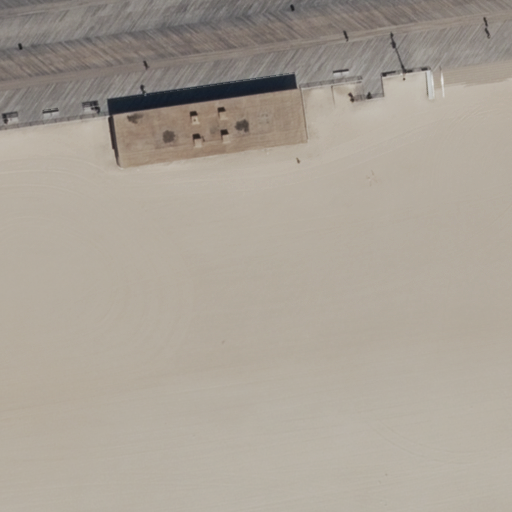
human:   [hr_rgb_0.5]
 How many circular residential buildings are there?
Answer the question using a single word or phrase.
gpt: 0

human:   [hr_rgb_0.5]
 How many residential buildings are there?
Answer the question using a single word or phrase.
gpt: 1

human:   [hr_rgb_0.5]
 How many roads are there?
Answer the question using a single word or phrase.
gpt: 1

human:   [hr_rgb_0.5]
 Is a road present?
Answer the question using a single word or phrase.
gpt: yes

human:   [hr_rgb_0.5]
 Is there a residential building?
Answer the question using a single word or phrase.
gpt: yes

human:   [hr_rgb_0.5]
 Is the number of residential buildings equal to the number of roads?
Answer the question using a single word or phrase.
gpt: yes

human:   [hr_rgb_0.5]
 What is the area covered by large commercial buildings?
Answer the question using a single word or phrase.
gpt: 0m2

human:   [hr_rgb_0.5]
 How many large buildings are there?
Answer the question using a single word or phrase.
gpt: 0

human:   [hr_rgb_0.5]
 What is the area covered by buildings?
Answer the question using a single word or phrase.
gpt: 385m2

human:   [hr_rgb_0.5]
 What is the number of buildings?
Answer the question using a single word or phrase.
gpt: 1

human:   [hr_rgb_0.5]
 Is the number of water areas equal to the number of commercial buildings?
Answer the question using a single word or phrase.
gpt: yes

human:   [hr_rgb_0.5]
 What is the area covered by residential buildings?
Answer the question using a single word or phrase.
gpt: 385m2

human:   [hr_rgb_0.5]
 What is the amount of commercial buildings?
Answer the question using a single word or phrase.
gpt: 0

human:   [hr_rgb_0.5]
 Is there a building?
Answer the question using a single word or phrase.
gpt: yes

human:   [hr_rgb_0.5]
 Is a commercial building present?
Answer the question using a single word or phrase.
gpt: no

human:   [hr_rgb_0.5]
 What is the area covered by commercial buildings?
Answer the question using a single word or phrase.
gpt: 0m2

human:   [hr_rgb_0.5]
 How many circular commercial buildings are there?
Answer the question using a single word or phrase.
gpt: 0

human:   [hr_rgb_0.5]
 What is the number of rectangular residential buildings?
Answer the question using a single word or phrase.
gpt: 1

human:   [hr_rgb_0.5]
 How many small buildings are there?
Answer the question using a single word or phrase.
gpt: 0

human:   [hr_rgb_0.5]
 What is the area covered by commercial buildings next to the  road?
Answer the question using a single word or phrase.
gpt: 0m2

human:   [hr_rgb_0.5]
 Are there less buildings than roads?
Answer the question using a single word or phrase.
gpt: no

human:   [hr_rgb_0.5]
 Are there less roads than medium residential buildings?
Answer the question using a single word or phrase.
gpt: no

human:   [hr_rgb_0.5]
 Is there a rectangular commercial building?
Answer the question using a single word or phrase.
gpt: no

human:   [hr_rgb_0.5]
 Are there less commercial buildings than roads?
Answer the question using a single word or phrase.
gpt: yes

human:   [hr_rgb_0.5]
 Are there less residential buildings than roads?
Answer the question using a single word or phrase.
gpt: no

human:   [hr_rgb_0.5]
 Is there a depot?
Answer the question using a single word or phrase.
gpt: no

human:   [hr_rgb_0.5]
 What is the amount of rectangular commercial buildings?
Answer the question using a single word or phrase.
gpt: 0

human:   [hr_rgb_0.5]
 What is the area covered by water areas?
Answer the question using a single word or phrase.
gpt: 0m2

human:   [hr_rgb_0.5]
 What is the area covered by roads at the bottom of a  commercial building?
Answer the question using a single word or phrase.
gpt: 0m2

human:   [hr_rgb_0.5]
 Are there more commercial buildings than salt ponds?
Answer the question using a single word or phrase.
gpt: no

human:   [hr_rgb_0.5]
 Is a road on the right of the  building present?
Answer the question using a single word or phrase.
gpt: no

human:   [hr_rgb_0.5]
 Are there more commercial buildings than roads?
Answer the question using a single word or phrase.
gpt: no

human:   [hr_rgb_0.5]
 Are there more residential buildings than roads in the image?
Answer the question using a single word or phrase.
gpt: no

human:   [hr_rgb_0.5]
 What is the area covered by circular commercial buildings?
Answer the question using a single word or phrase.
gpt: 0m2

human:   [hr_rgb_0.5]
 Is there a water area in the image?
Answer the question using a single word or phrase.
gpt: no

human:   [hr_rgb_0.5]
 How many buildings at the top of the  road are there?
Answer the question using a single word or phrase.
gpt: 0

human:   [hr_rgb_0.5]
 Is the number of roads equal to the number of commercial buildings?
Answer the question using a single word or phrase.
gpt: no

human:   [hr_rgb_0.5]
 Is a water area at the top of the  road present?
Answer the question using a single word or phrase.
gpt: no

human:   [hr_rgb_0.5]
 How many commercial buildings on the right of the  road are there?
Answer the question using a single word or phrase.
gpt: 0

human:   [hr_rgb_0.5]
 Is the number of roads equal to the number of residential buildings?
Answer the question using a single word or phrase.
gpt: yes

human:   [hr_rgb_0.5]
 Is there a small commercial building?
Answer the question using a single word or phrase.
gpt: no

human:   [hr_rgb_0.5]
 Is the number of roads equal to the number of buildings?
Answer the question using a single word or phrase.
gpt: yes

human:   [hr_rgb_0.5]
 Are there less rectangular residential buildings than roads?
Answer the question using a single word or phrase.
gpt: no

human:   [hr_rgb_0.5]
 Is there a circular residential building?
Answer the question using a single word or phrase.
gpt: no

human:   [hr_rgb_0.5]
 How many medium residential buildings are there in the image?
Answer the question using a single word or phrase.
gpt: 1

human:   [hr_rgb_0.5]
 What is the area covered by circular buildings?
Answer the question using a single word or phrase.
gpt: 0m2

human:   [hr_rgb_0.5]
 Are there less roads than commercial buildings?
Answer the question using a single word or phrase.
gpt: no

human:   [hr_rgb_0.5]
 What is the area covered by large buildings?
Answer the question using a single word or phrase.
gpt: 0m2

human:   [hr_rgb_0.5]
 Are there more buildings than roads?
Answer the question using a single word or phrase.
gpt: no

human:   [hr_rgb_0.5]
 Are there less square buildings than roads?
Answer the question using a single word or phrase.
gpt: yes

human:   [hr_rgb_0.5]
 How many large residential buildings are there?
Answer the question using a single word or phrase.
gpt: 0

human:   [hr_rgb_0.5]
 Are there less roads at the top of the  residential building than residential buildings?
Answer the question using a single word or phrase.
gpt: no

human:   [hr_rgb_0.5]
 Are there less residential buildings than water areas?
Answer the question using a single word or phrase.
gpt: no

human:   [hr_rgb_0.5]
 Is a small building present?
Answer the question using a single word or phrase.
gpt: no

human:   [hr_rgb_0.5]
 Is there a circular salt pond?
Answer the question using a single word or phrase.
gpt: no

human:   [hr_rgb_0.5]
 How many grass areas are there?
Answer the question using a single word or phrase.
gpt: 0

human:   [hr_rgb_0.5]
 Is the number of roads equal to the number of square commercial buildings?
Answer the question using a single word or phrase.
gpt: no

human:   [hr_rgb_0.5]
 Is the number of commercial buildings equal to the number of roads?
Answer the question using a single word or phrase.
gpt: no

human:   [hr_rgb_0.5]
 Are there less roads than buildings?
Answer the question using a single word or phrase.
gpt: no

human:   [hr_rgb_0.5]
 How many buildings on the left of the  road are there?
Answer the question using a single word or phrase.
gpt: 0

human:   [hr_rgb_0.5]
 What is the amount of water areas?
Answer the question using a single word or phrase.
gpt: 0

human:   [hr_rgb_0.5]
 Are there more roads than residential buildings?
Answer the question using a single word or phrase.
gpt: no

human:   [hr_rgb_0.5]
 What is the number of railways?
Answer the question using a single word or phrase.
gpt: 0

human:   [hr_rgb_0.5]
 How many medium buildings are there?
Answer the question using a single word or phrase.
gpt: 1